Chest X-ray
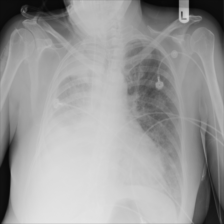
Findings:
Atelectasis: negative
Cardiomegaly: negative
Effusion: negative
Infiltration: negative
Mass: negative
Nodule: negative
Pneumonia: negative
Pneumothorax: negative
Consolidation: negative
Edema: negative
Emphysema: negative
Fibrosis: negative
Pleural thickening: negative
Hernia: negative